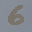
Label: 6